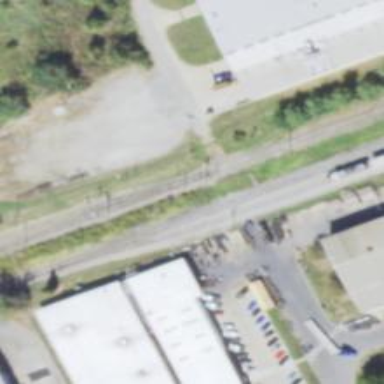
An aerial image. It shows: Railway siding for service.